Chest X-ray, AP view. Patient: 36 years old, sex F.
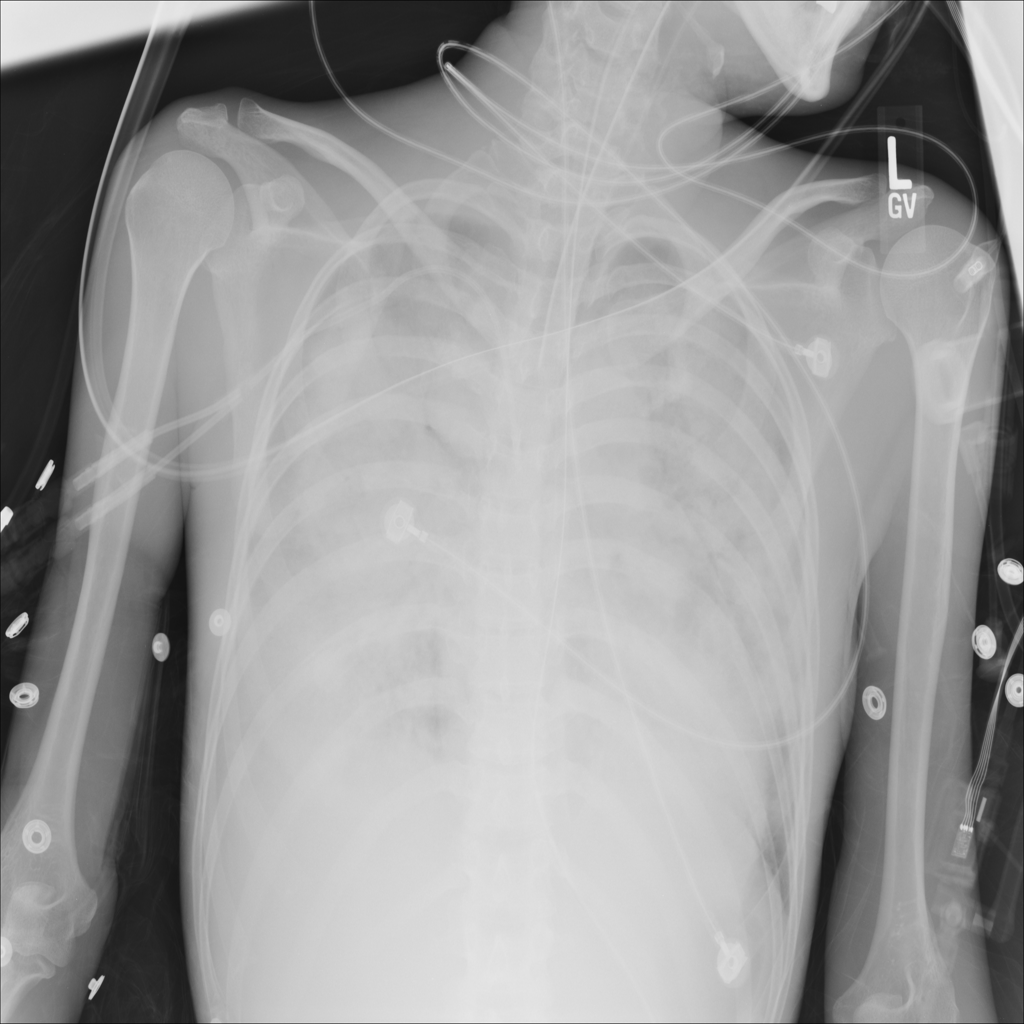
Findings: Consolidation